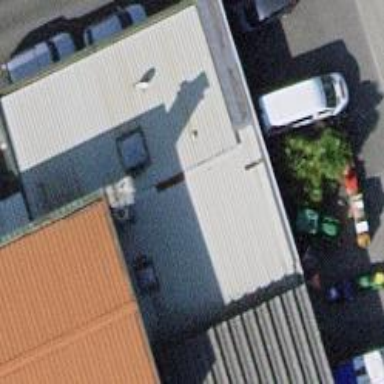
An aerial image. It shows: Hardware shop.